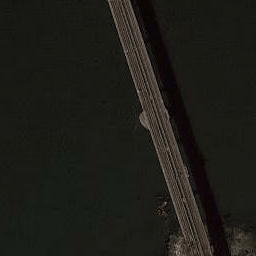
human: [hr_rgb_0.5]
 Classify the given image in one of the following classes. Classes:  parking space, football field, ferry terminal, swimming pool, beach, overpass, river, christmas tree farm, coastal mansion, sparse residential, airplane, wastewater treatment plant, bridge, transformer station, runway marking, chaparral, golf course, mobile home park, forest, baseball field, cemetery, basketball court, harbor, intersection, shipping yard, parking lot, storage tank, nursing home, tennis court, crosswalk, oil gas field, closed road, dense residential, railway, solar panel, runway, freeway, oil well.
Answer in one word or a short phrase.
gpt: bridge